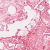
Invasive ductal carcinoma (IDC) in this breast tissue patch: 0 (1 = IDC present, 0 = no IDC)